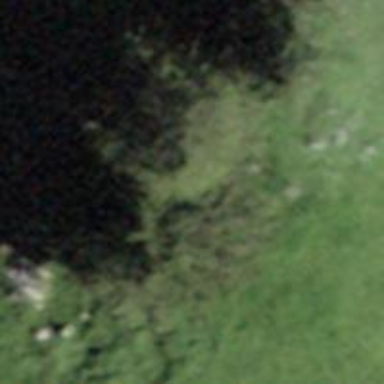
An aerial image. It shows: Single tag "natural: tree."